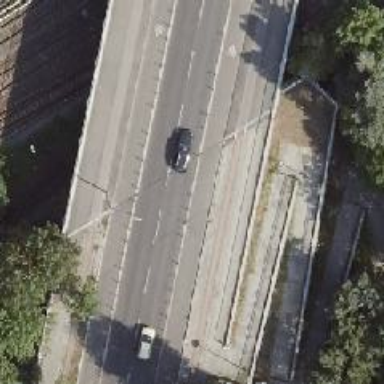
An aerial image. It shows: Secondary road bridge with asphalt surface and sidewalks on both sides. It also has cycle lanes on both sides.